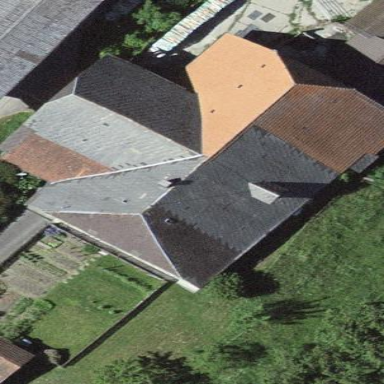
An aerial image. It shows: Farm building.